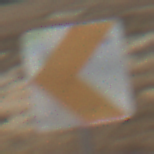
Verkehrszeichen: RichtungstafelnInKurvenKleinRechts
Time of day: MorningAfternoon
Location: Outdoor (Nature)
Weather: Overcast
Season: NotSpecified
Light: Natural